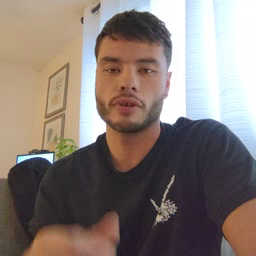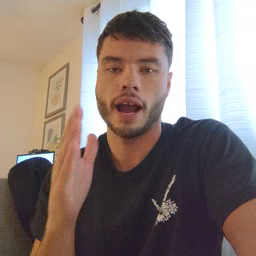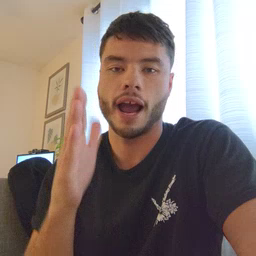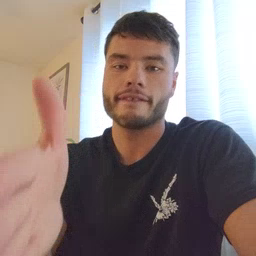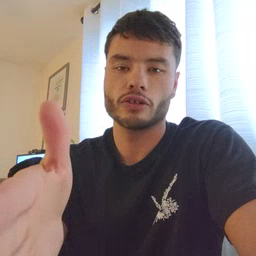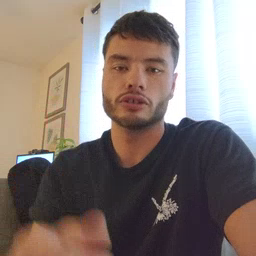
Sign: after